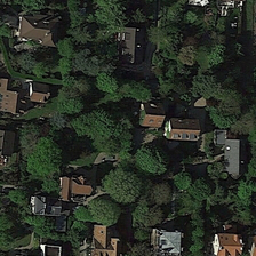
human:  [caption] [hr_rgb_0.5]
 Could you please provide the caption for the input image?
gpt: smart houses are scattered among those lush trees in this peaceful neighborhood .

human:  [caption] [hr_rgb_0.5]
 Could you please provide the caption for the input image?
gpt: Houses are scattered between trees.

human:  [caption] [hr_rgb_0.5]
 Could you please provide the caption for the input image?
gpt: the residential is covered by the forest where the villas are partly hidden and partly visible .

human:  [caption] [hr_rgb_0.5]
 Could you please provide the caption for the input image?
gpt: Some houses are scattered among the trees.

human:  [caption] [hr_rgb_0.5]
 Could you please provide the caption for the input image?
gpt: the residential is covered by the forest where the villas are partly hidden and partly visible .